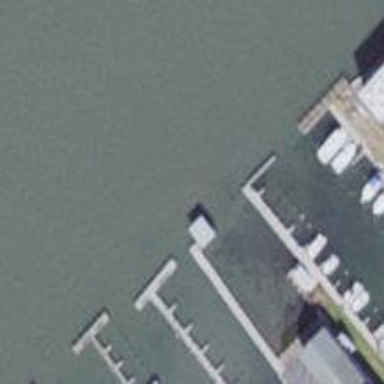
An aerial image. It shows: Man-made pier.